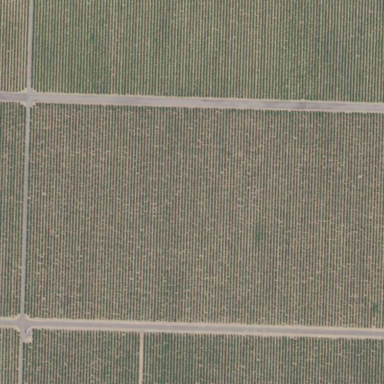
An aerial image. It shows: Vineyard with grape crops.